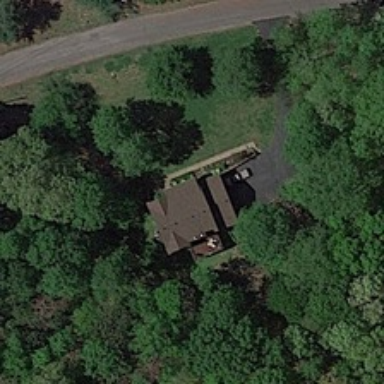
A white car parked in front of the house .